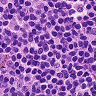
Metastatic tissue present: no